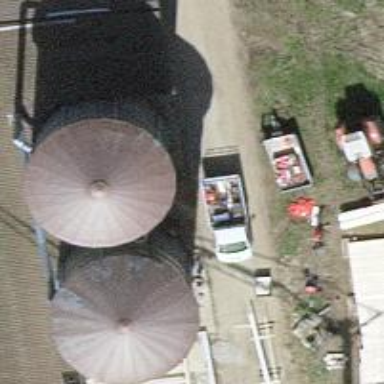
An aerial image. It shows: Building identified as silo.